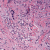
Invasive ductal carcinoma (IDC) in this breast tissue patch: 1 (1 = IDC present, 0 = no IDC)